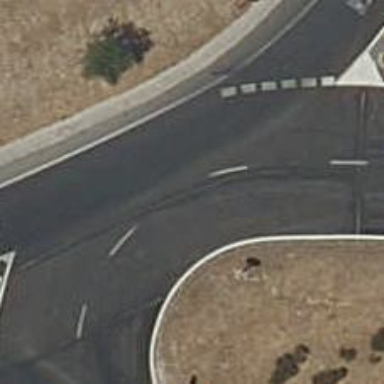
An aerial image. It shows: Roundabout at tertiary road junction.